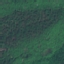
Land use / land cover: Forest